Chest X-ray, AP view. Patient: 60 years old, sex M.
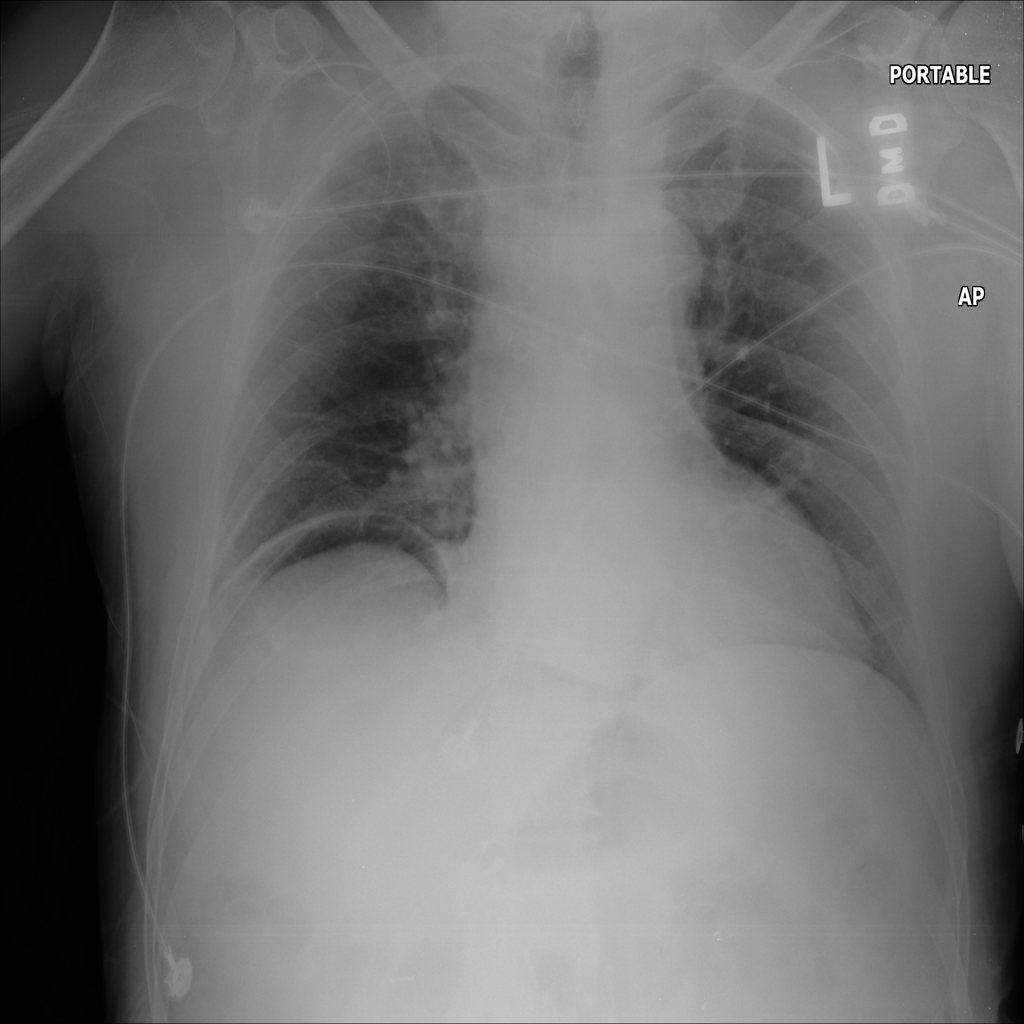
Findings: No Finding